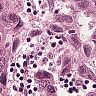
Metastatic tissue present: yes